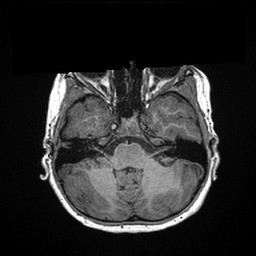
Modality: T1w
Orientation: coronal
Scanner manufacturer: siemens
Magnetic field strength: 3 T
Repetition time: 2.3 s
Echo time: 0.00298 s